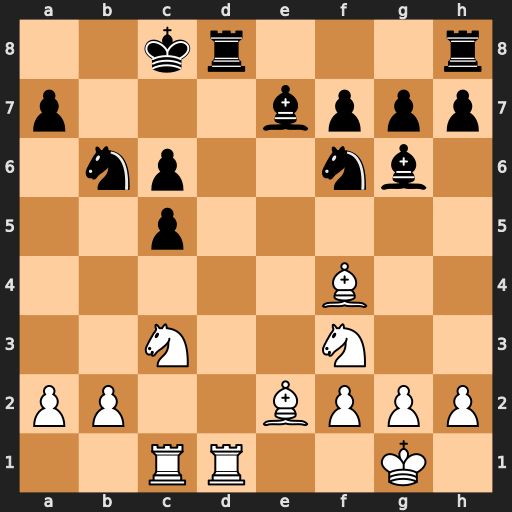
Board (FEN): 2kr3r/p3bppp/1np2nb1/2p5/5B2/2N2N2/PP2BPPP/2RR2K1
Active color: w
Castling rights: -
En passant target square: -
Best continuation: Ba6#